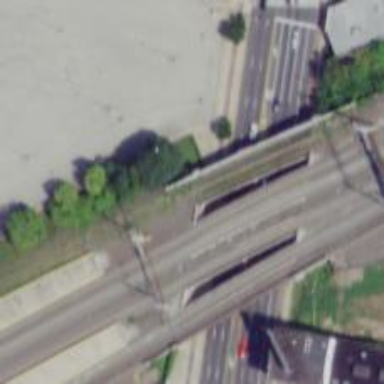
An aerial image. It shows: Bridge with electrified railway tracks featuring contact line.